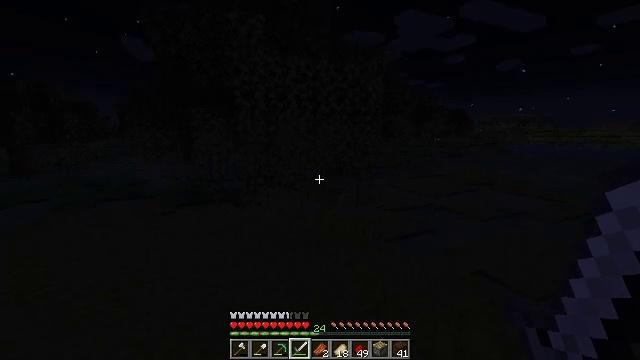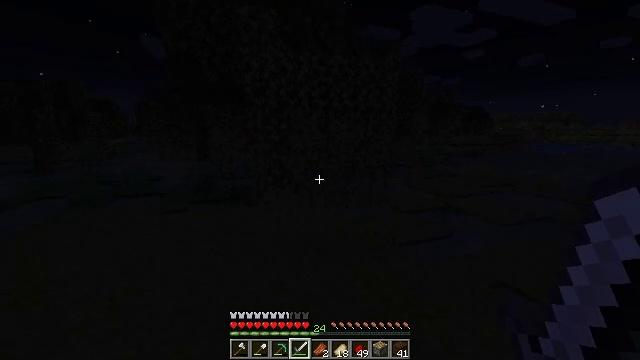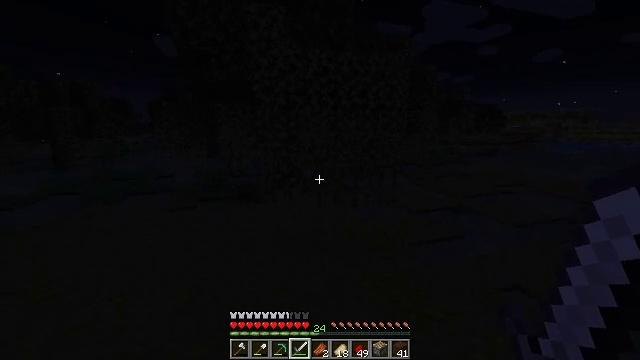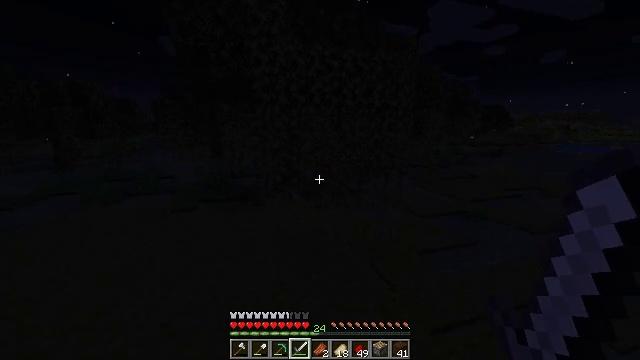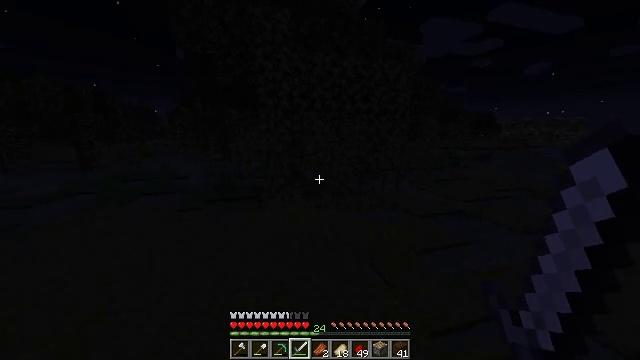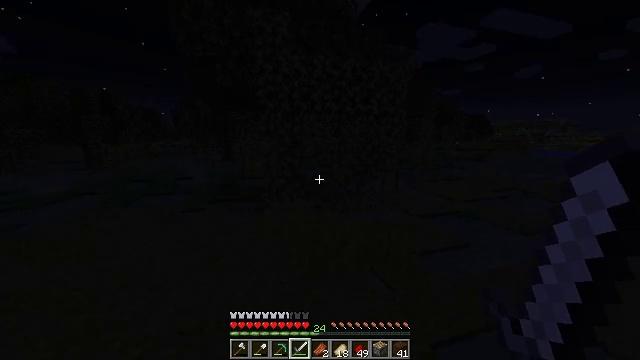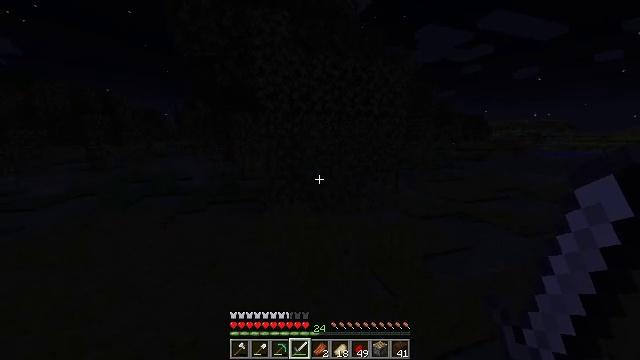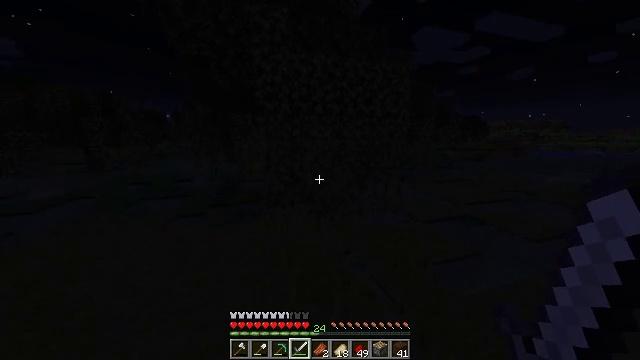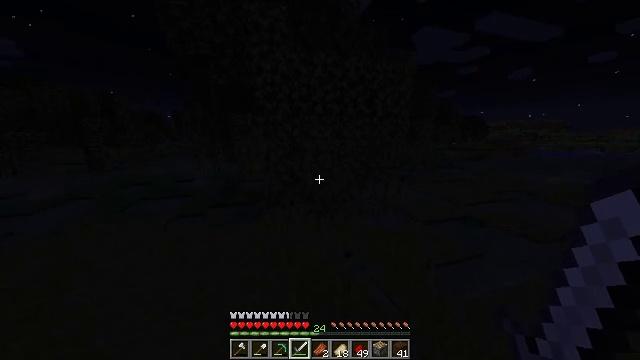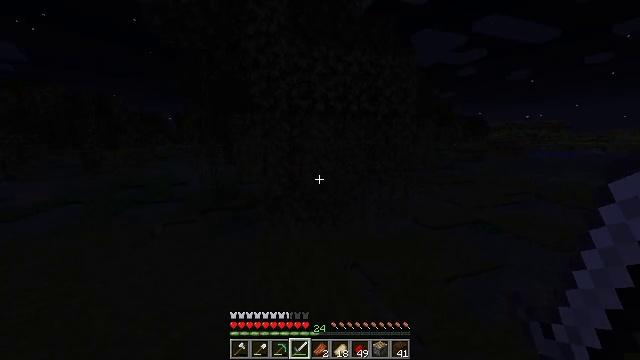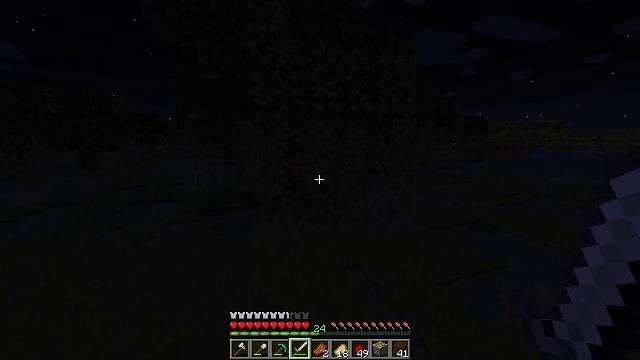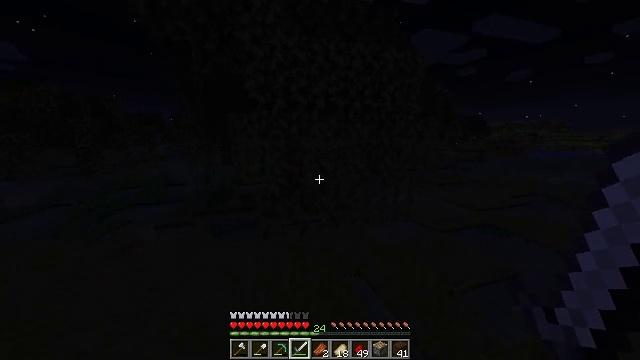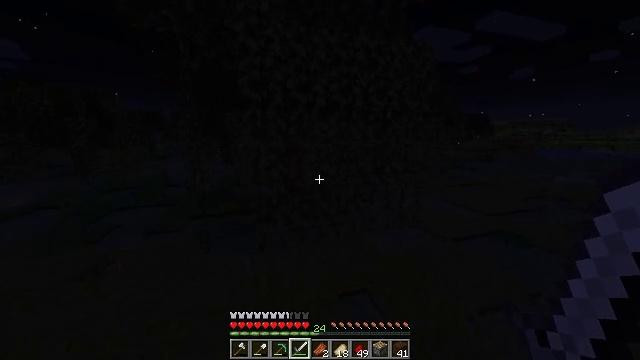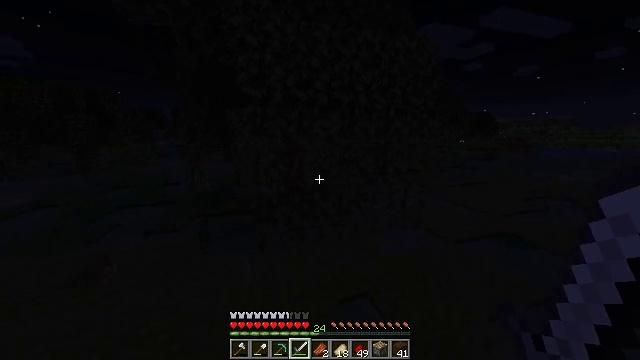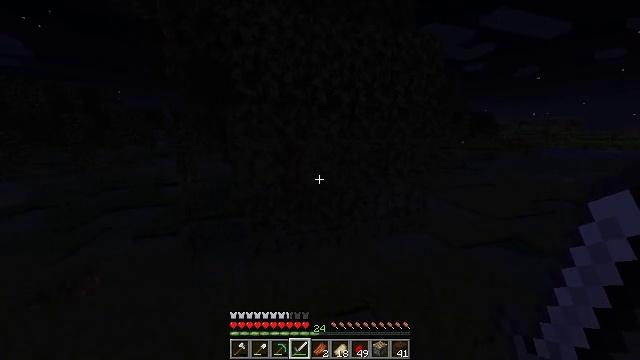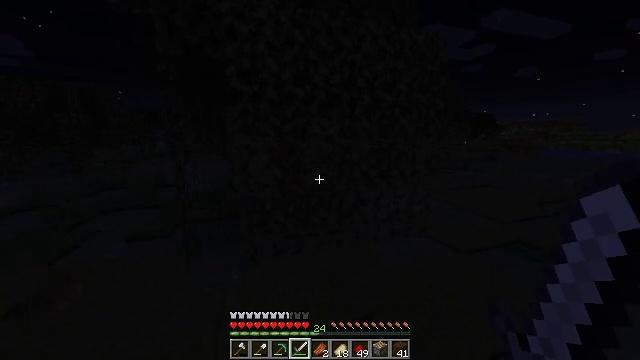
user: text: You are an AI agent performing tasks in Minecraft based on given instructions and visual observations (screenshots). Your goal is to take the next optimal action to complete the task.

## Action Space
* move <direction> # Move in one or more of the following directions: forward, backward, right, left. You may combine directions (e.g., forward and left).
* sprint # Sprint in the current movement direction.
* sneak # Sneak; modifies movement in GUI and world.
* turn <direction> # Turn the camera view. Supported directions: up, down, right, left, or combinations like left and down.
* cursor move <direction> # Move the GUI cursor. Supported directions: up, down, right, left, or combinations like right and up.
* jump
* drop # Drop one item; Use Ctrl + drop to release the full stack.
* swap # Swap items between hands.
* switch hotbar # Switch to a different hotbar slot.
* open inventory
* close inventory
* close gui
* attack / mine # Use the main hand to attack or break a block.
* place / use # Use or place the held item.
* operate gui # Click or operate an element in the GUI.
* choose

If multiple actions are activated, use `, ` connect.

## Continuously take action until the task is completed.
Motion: motion action
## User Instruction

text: Gather vines from trees or structures.
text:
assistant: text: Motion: move forward, turn left
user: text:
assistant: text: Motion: move forward, turn left
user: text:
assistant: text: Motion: move forward, sprint
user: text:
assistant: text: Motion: move forward, sprint
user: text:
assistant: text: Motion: move forward, sprint
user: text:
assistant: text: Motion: move forward, sprint
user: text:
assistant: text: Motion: move forward, sprint
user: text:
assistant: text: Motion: move forward, sprint
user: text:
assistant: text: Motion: move forward
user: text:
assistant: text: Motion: move forward
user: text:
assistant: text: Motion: move forward
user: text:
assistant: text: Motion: move forward
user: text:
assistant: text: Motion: move forward
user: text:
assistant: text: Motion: move forward
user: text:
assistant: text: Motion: move forward
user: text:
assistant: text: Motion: move forward
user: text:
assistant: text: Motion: move forward
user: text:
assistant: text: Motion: move forward
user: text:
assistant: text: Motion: move forward
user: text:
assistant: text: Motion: move forward
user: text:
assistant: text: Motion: move forward
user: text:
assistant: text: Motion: move forward
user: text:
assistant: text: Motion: move forward
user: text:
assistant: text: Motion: move forward
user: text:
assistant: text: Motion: move forward
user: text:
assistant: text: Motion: move forward
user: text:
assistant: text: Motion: move forward
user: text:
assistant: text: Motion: move forward
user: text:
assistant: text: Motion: move forward, jump
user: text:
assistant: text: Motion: move forward, turn left and up, jump